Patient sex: M
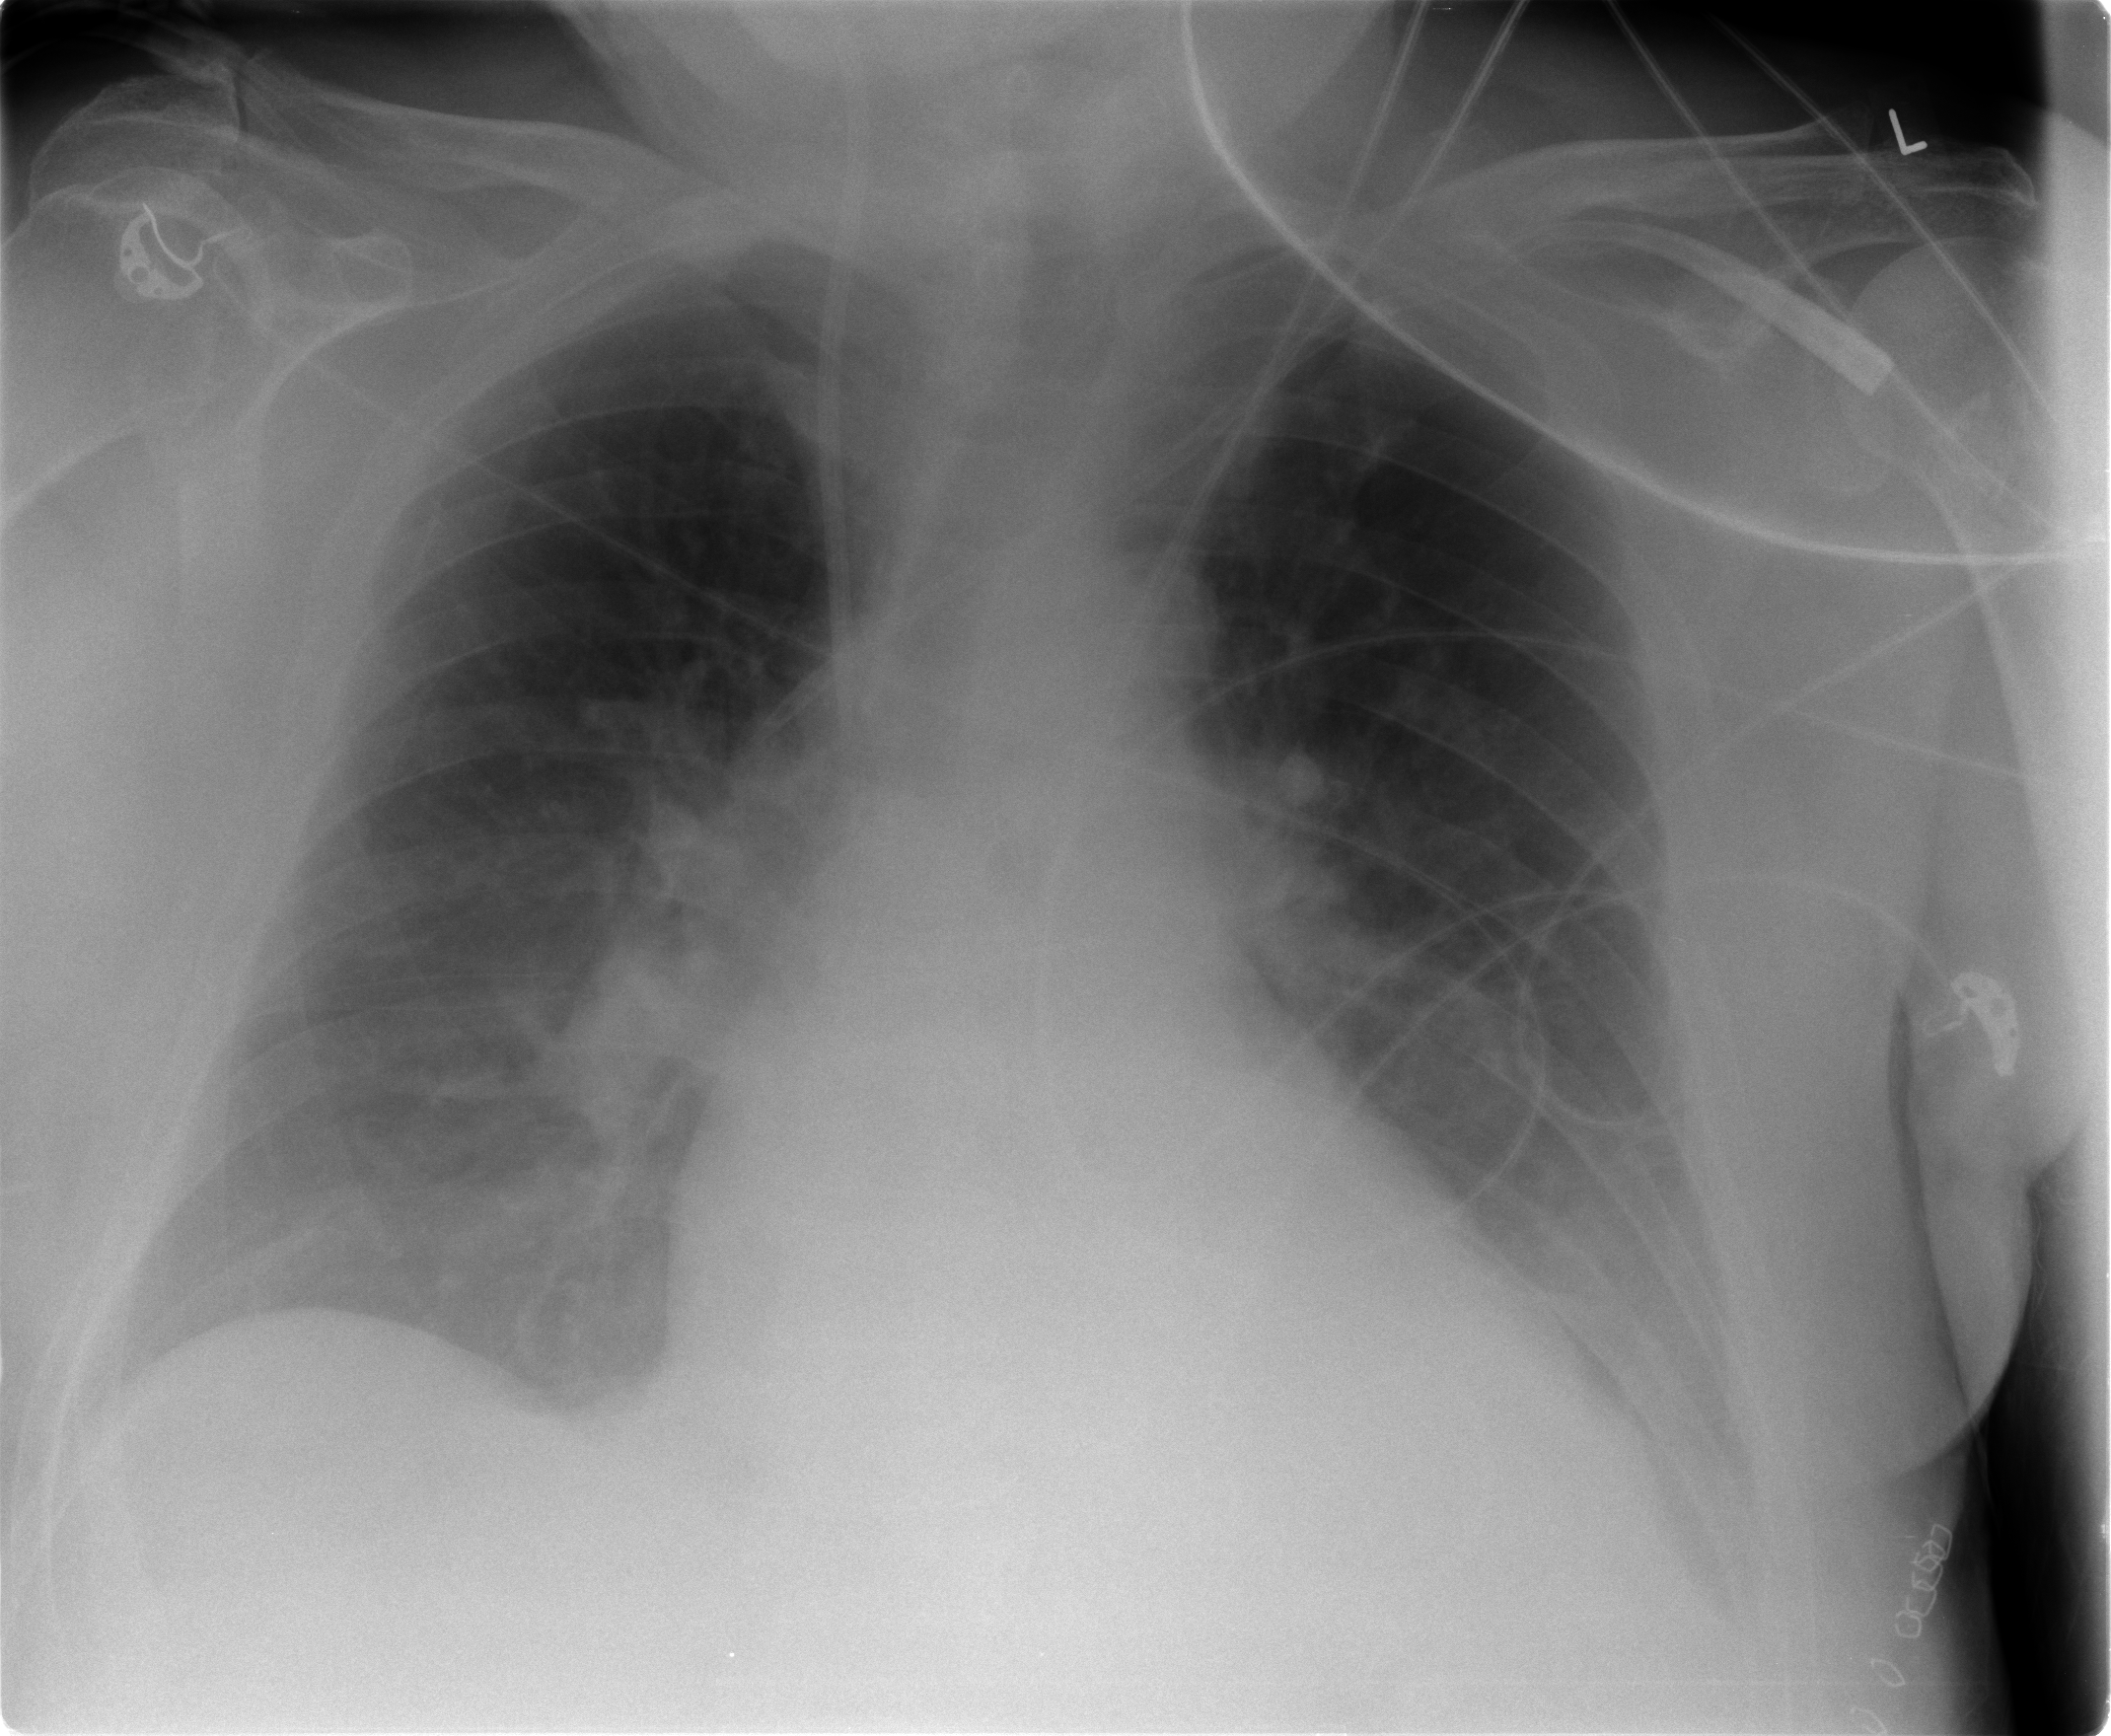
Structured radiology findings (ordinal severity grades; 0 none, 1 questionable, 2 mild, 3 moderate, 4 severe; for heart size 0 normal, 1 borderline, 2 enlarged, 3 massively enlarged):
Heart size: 0
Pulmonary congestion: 2
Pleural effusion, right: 0
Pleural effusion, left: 2
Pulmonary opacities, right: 0
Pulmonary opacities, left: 0
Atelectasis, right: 0
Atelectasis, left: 0